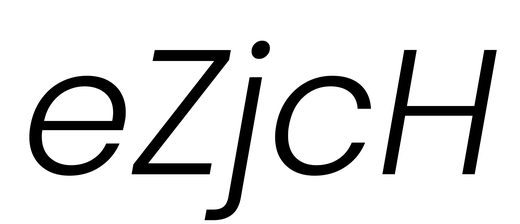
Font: Poppins-LightItalic